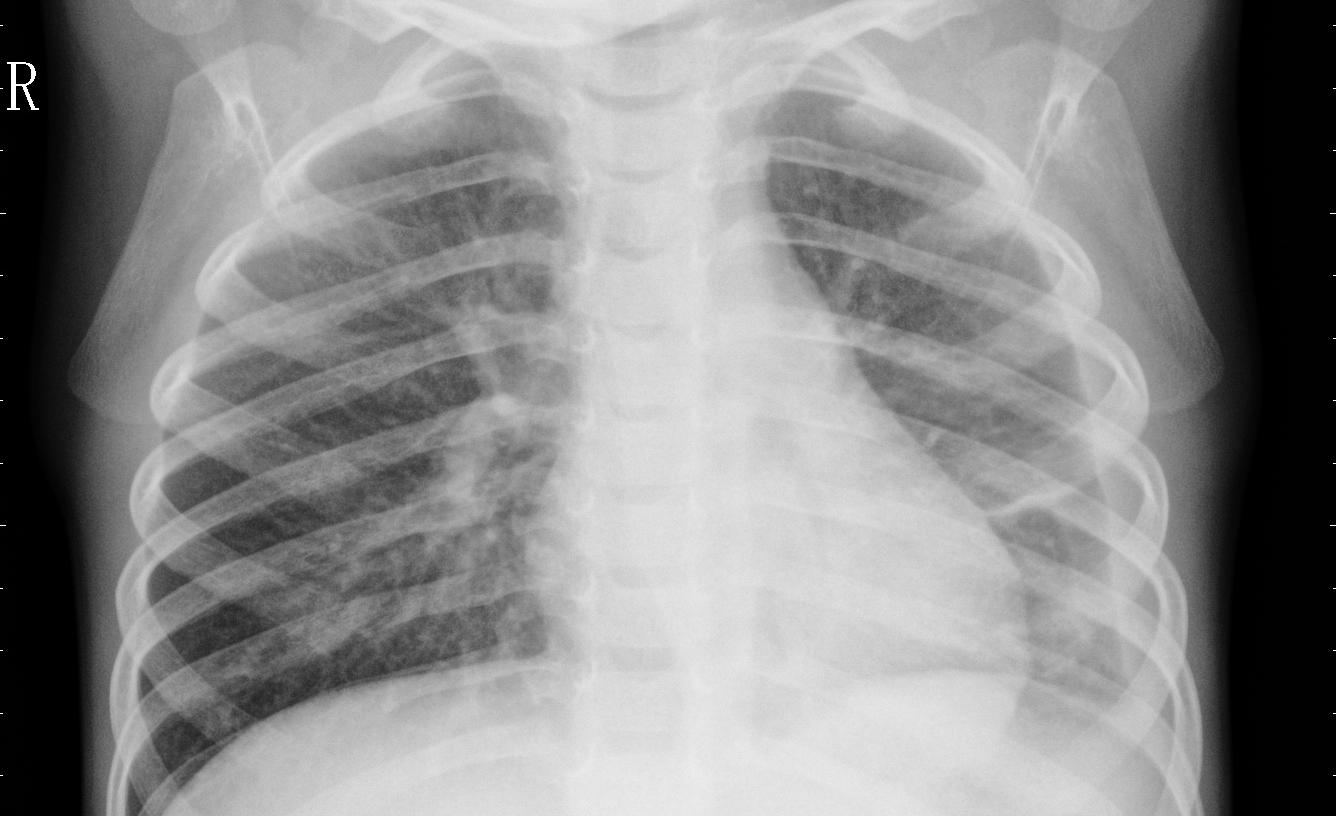
Diagnosis: PNEUMONIA